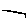
Label: line